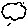
Label: cloud